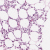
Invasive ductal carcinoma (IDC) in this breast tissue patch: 0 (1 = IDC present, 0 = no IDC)